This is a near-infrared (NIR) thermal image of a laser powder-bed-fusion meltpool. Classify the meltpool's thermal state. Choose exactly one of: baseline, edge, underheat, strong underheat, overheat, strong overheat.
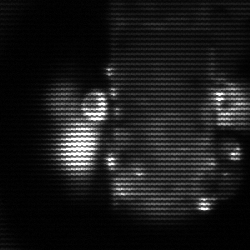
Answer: strong underheat